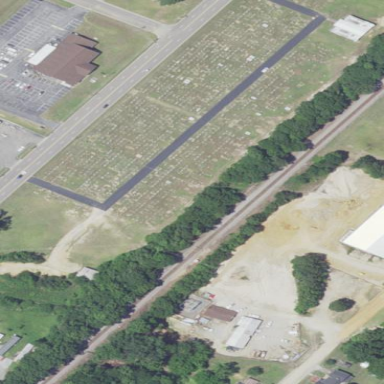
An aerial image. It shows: Cemetery.